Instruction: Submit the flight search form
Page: home
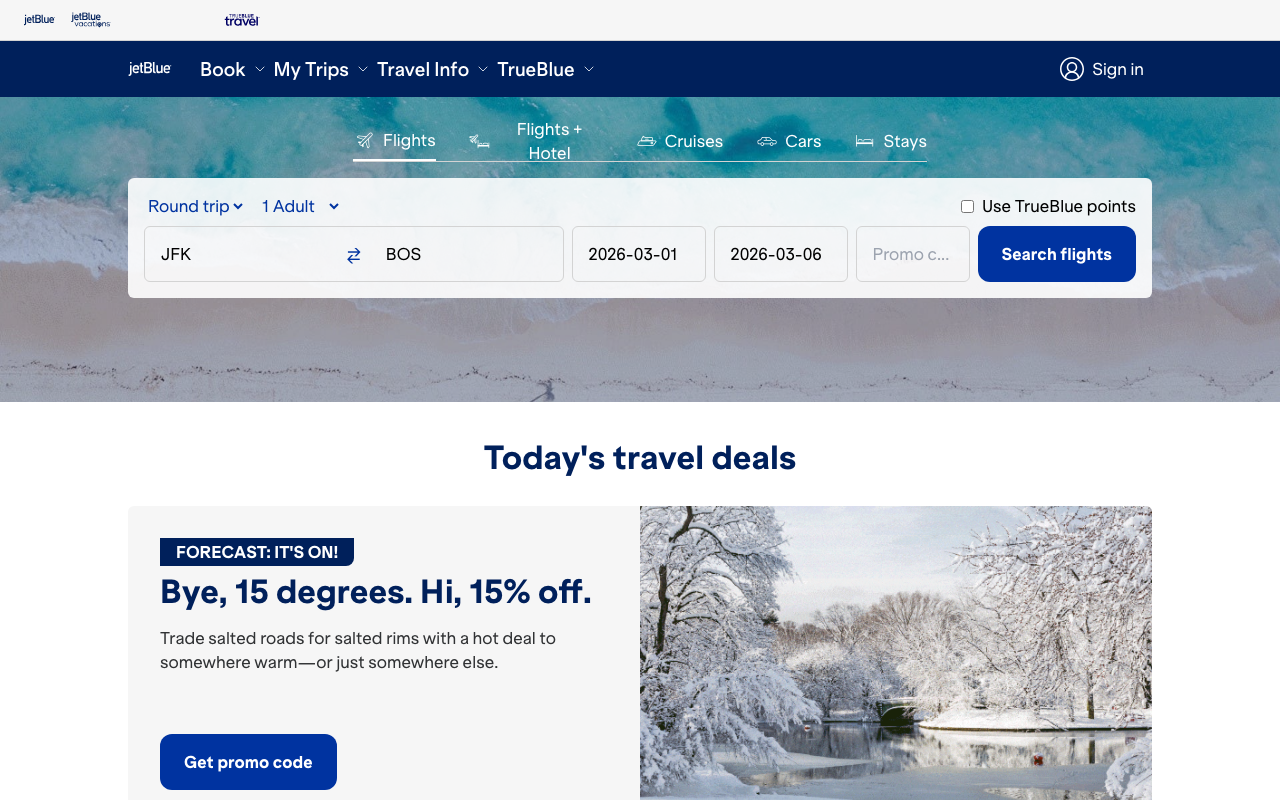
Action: click